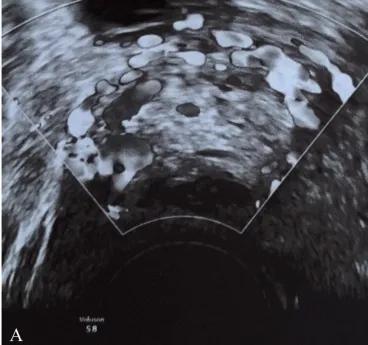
Cesarean scar pregnancy. A. Transvaginal ultrasound imaging of the cesarean scar pregnancy.
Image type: radiology (ultrasound)